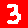
Digit: 3